Question: So the picture will give you a better understanding of the problem:

See , i added 3 'TextView' to the left 'ListView' and 3 'EditText' to the right 'ListView' but they are not on the same line.
So how do i solve it?
My related to the issue XML:
'''
<LinearLayout
android:id="@+id/inner_linear_layout_id"
android:layout_width="fill_parent"
android:layout_height="fill_parent"
android:layout_below="@id/date_picker_id"
android:baselineAligned="false"
android:orientation="horizontal"
android:weightSum="1" >
<ListView
android:id="@+id/dates_list_view_id"
android:layout_width="0dp"
android:layout_height="wrap_content"
android:layout_weight="0.5"
/>
<ListView
android:id="@+id/comments_list_view_id"
android:layout_width="0dp"
android:layout_height="wrap_content"
android:layout_weight="0.5"
/>
</LinearLayout>
'''
My related to the issue Java:
'''
arrayAdapter = new ArrayAdapter<String>(this, android.R.layout.simple_list_item_1,datesListView.getId());
datesListView.setAdapter(arrayAdapter);
commentsListView.setAdapter(arrayAdapter);
date.setTextSize(20);
datesListView.addFooterView(date);
commentText.setId(998);
commentText.setInputType(EditorInfo.TYPE_CLASS_TEXT);
commentText.setHint("Add a comment");
commentText.setTextSize(15);
commentsListView.addFooterView(commentText);
'''
'date' is a 'TextView' and 'commentText' is an 'EditText'.
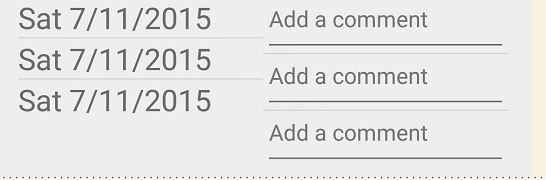
Answer: Ok, here's one solution. Of course there are many other possible solutions.
Here's the XML for the list item. It describes the view for a single entry in your list. Here it is built with a TextView and an EditText:
'''
<?xml version="1.0" encoding="utf-8"?>
<LinearLayout xmlns:android="http://schemas.android.com/apk/res/android"
android:orientation="horizontal"
android:layout_width="match_parent"
android:layout_height="wrap_content">
<TextView
android:id="@+id/text_datetime"
android:text="8:20p.m."
android:layout_width="wrap_content"
android:layout_height="wrap_content"/>
<EditText
android:id="@+id/edit_comment"
android:text="no comment"
android:layout_weight="1"
android:layout_width="wrap_content"
android:layout_height="wrap_content"/>
</LinearLayout>
'''
That's the XML for the main activity which actually contains the ListView itself. But it does not indicate how the children (the list items) will look like because that's defined by the XML above:
'''
<?xml version="1.0" encoding="utf-8"?>
<LinearLayout xmlns:android="http://schemas.android.com/apk/res/android"
android:orientation="vertical"
android:layout_width="fill_parent"
android:layout_height="fill_parent"
>
<ListView
android:id="@+id/my_list"
android:layout_width="match_parent"
android:layout_height="match_parent"
/>
</LinearLayout>
'''
And that's the code for the MainActivity which includes some demo data that is bound to the ListView. This actually connects the ListView with it's items and the corresponding XML for the ListView Items:
'''
package com.example.myapp;
import android.app.Activity;
import android.content.Context;
import android.os.Bundle;
import android.view.View;
import android.view.ViewGroup;
import android.widget.ArrayAdapter;
import android.widget.EditText;
import android.widget.ListView;
import android.widget.TextView;
import java.text.SimpleDateFormat;
import java.util.*;
public class MyActivity extends Activity {
@Override
public void onCreate(Bundle savedInstanceState) {
super.onCreate(savedInstanceState);
setContentView(R.layout.main);
ListView list = (ListView)findViewById(R.id.my_list);
if (list != null) {
final List<DemoItem> demoList = new ArrayList<DemoItem>();
final SimpleDateFormat hourDateFormat = new SimpleDateFormat("HH:mm", Locale.getDefault());
final Calendar c = Calendar.getInstance();
final Date now = c.getTime();
final String now_ = hourDateFormat.format(now);
demoList.add(0, new DemoItem(now_, "first comment"));
demoList.add(1, new DemoItem(now_, "second comment"));
demoList.add(2, new DemoItem(now_, "third comment"));
DemoAdapter adapter = new DemoAdapter(this, demoList);
list.setAdapter(adapter);
}
}
class DemoItem {
public String datetime;
public String comment;
public DemoItem(String datetime, String comment) {
this.datetime = datetime;
this.comment = comment;
}
}
class DemoAdapter extends ArrayAdapter<DemoItem> {
public DemoAdapter(Context context, List<DemoItem> items) {
super(context, R.layout.list_item, items);
}
@Override
public View getView(int position, View convertView, ViewGroup parent) {
if (convertView == null)
convertView = getLayoutInflater().inflate(R.layout.list_item, null);
DemoItem item = super.getItem(position);
EditText editComment = (EditText)convertView.findViewById(R.id.edit_comment);
if (editComment != null)
editComment.setText(item.comment);
TextView txtDatetime = (TextView)convertView.findViewById(R.id.text_datetime);
if (txtDatetime != null)
txtDatetime.setText(item.datetime);
return convertView;
}
}
}
'''
That's how it looks like in the end:

And if you won't use a ListView, then here's a RelativeLayout that does the same. But it's not dynamically and not bound to any adapter:
'''
<?xml version="1.0" encoding="utf-8"?>
<RelativeLayout xmlns:android="http://schemas.android.com/apk/res/android"
android:orientation="vertical"
android:layout_width="match_parent"
android:layout_height="match_parent">
<TextView
android:id="@+id/text_datetime1"
android:text="8:20p.m."
android:layout_toLeftOf="@+id/edit_comment1"
android:layout_alignBaseline="@+id/edit_comment1"
android:layout_width="fill_parent"
android:layout_height="wrap_content"/>
<EditText
android:id="@+id/edit_comment1"
android:text="no comment"
android:layout_alignParentRight="true"
android:layout_width="wrap_content"
android:layout_height="wrap_content"/>
<TextView
android:id="@+id/text_datetime2"
android:text="8:20p.m."
android:layout_toLeftOf="@+id/edit_comment2"
android:layout_alignBaseline="@+id/edit_comment2"
android:layout_width="fill_parent"
android:layout_height="wrap_content"/>
<EditText
android:id="@+id/edit_comment2"
android:text="no comment"
android:layout_alignParentRight="true"
android:layout_below="@+id/edit_comment1"
android:layout_width="wrap_content"
android:layout_height="wrap_content"/>
<TextView
android:id="@+id/text_datetime3"
android:text="8:20p.m."
android:layout_toLeftOf="@+id/edit_comment3"
android:layout_alignBaseline="@+id/edit_comment3"
android:layout_width="fill_parent"
android:layout_height="wrap_content"/>
<EditText
android:id="@+id/edit_comment3"
android:text="no comment"
android:layout_alignParentRight="true"
android:layout_below="@+id/edit_comment2"
android:layout_width="wrap_content"
android:layout_height="wrap_content"/>
</RelativeLayout>
'''